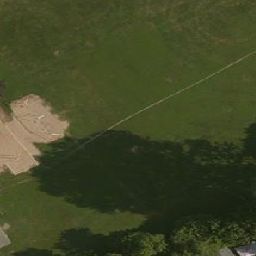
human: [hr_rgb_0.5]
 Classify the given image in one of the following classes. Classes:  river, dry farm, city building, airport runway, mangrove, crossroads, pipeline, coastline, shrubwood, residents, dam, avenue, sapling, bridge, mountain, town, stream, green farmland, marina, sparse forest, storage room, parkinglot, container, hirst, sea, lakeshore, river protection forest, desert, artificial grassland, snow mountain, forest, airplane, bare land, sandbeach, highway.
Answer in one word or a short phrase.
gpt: artificial grassland